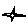
Label: star